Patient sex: M
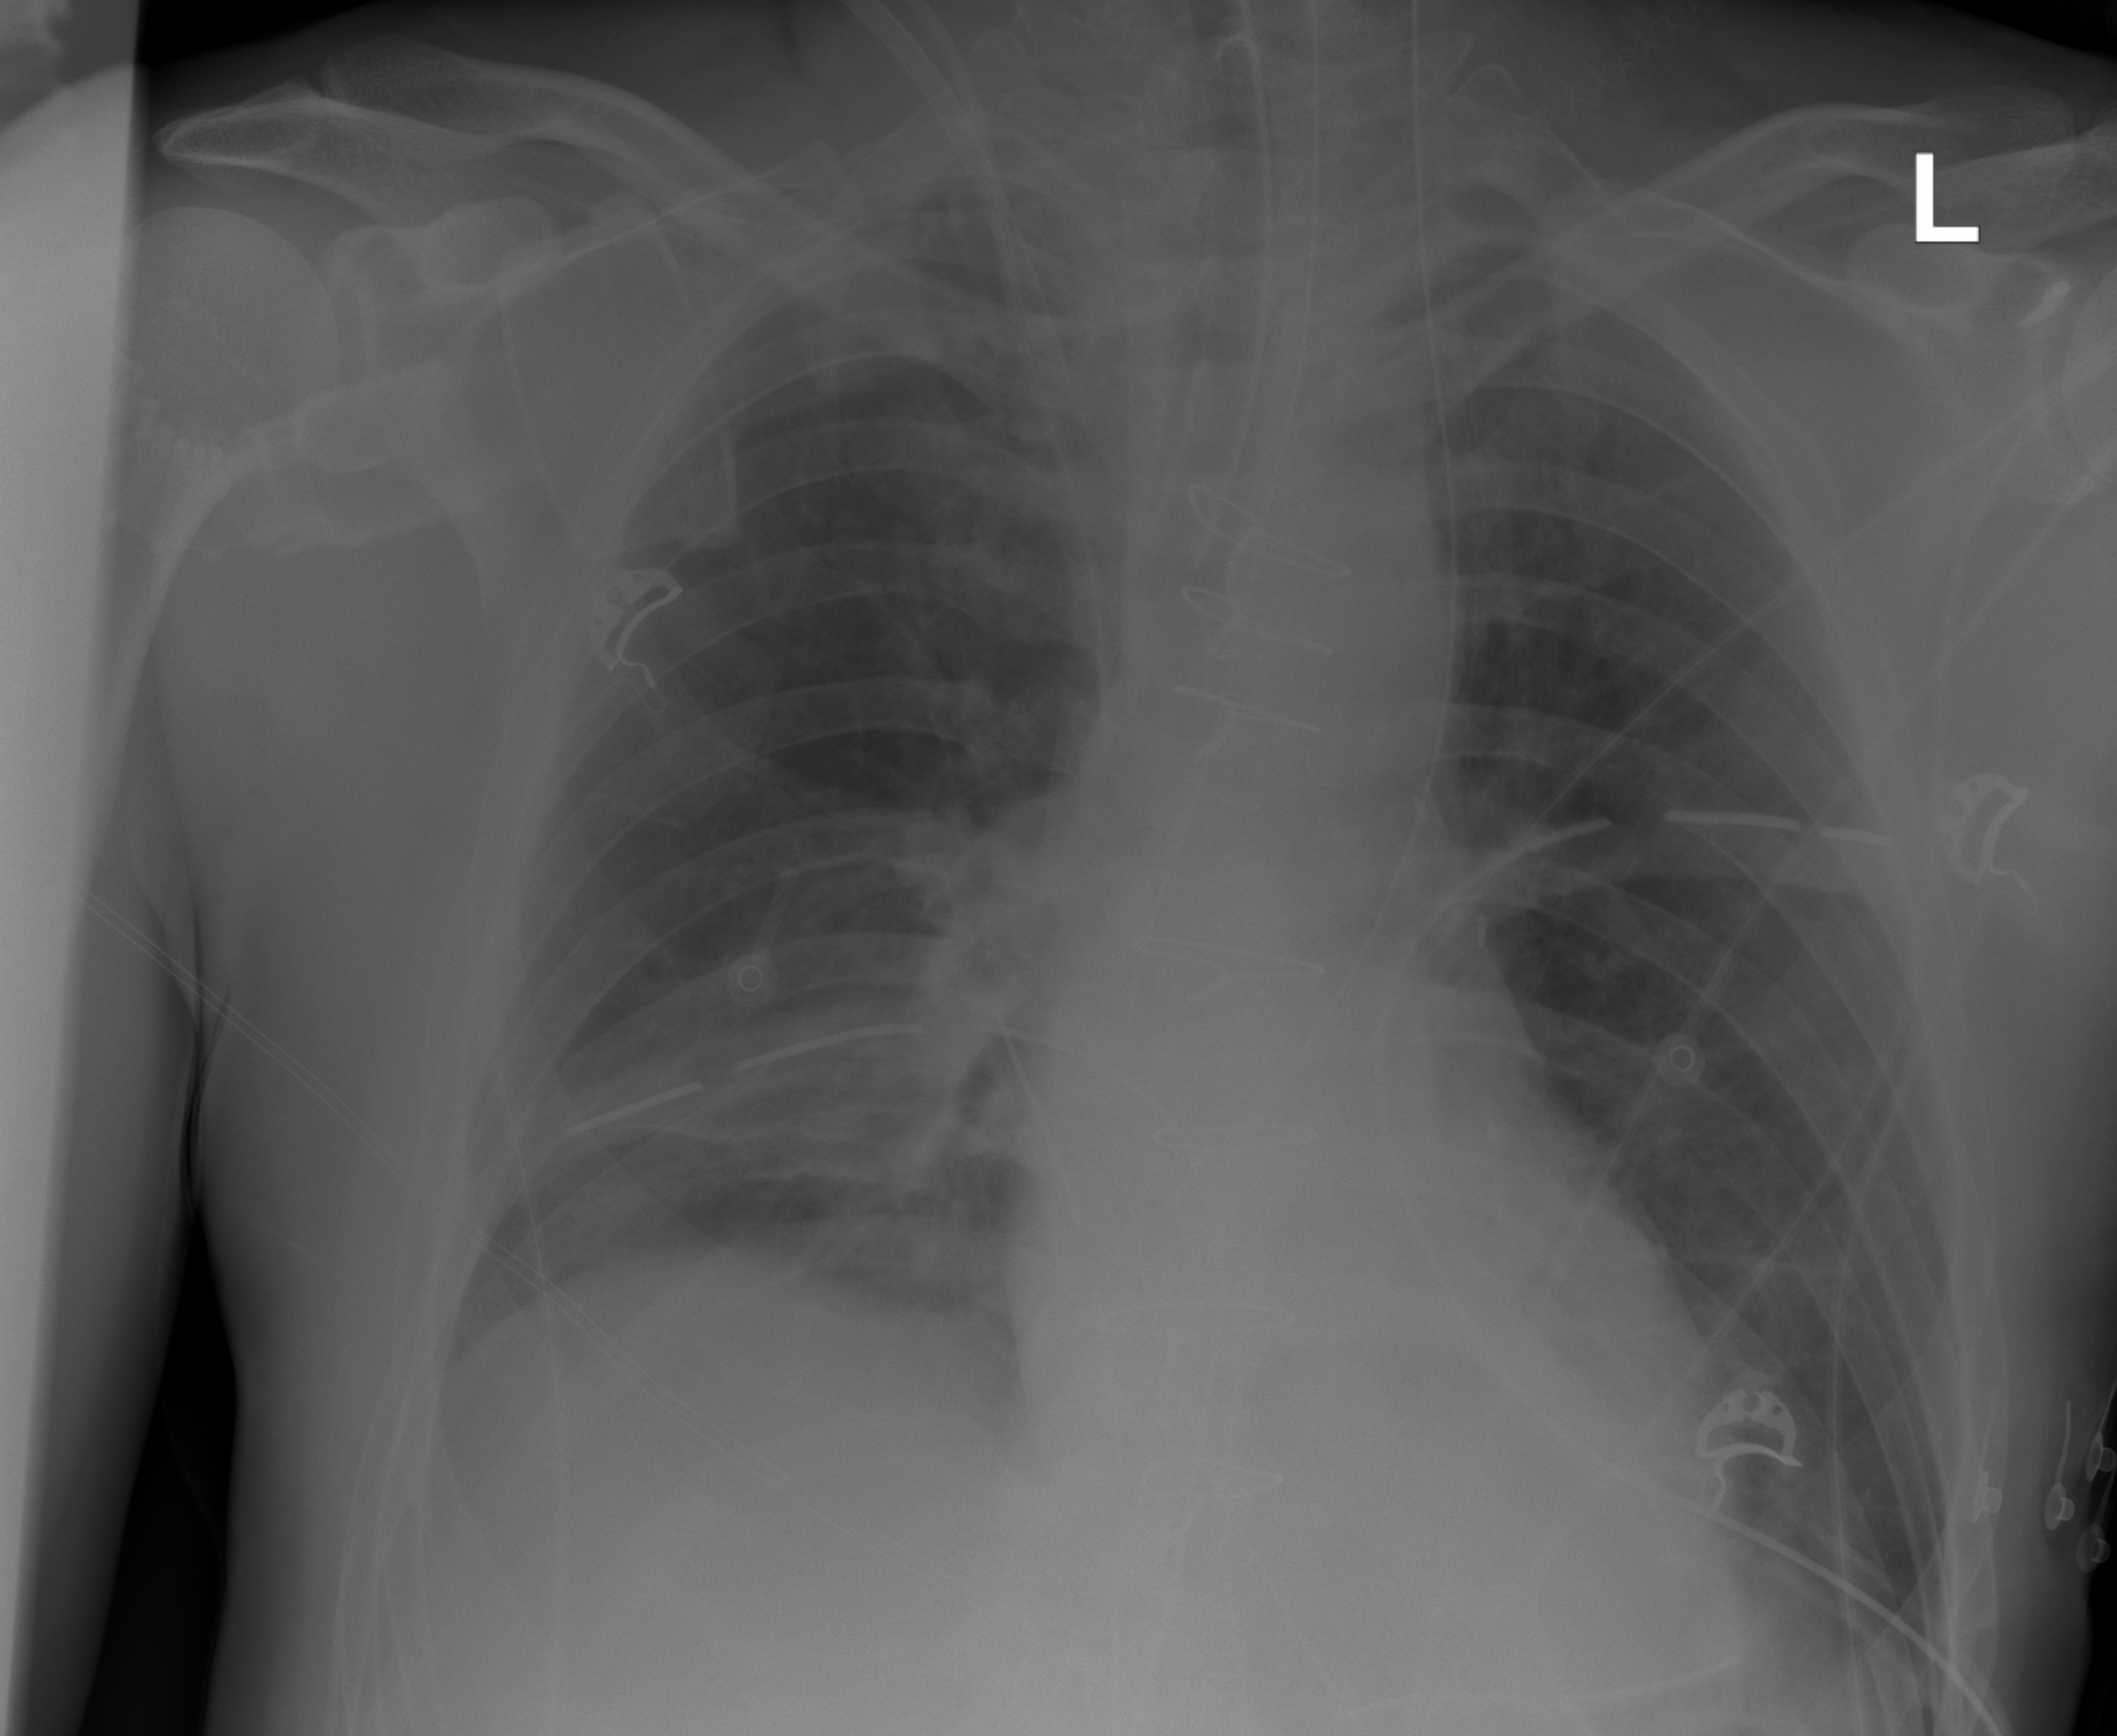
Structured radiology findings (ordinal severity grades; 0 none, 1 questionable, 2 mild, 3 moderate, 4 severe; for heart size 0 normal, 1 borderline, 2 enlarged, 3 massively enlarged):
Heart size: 0
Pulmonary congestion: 0
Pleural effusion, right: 0
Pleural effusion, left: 0
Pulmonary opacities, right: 0
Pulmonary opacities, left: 0
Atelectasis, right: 2
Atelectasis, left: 0